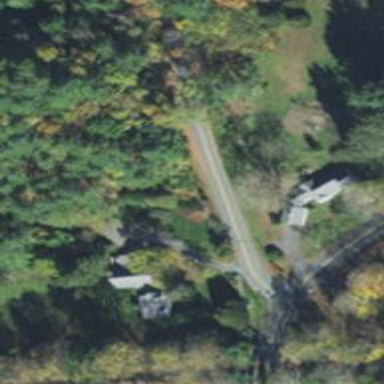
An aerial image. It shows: Driveway leading to service road.